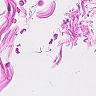
Metastatic tissue present: no